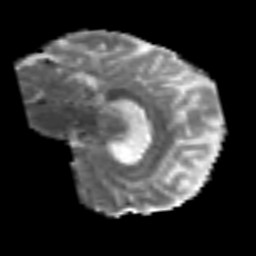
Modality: MD
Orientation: sagittal
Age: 65
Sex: male
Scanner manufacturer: siemens
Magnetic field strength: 3 T
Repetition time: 6.1 s
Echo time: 0.101 s